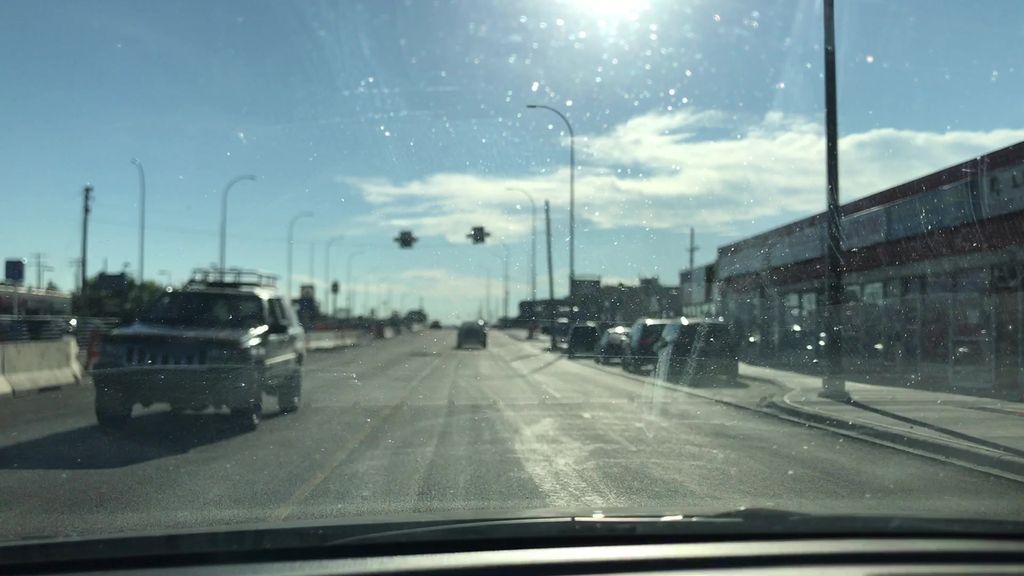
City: calgary